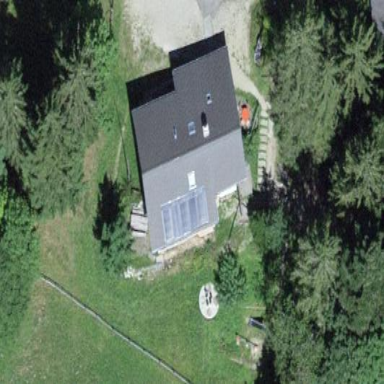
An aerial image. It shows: Simple house.